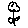
Label: flower